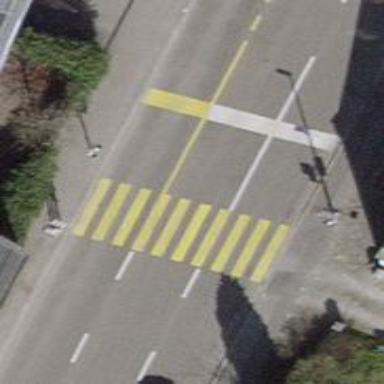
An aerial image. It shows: Road crossing with traffic signals.